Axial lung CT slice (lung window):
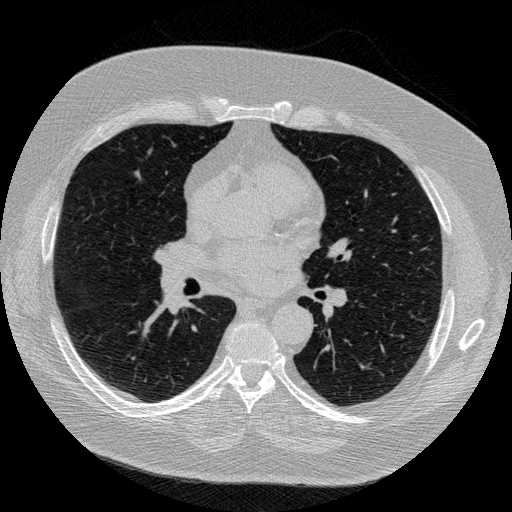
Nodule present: yes
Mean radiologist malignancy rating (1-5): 2